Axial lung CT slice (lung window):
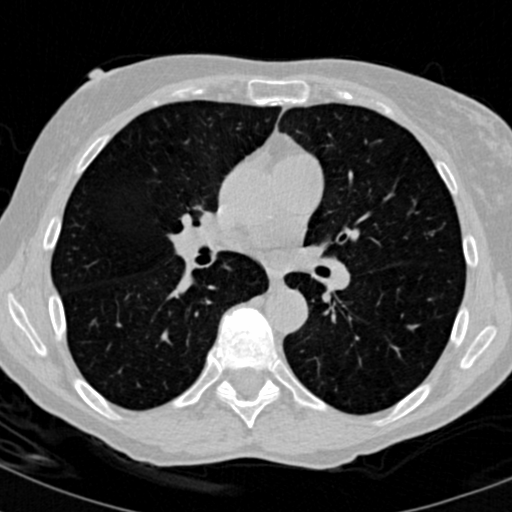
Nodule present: no